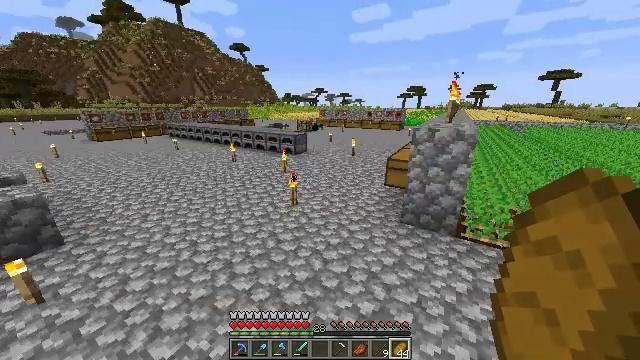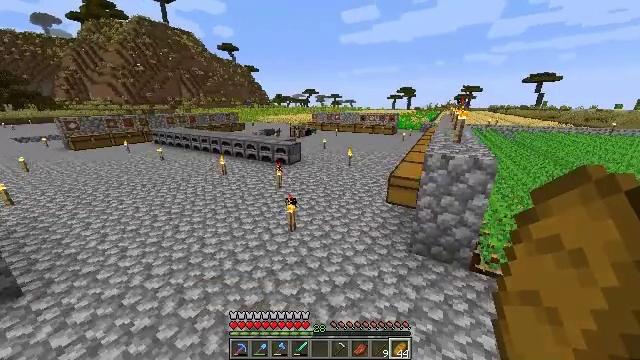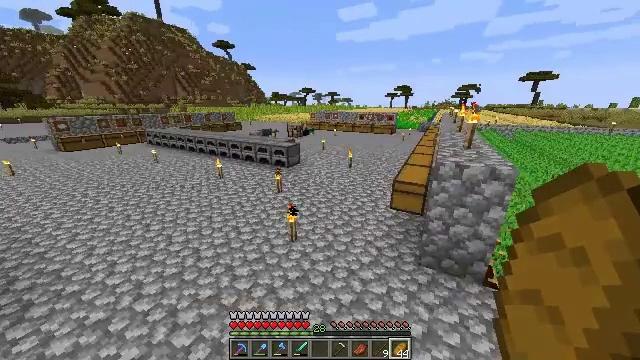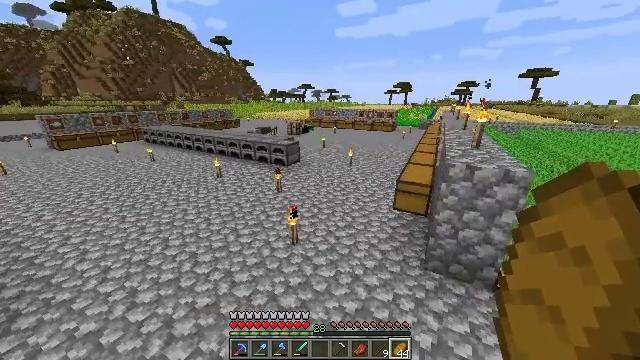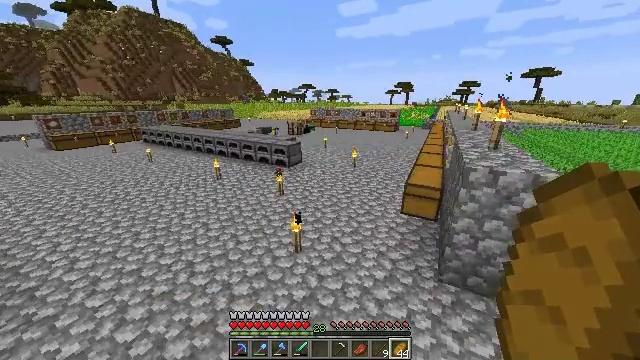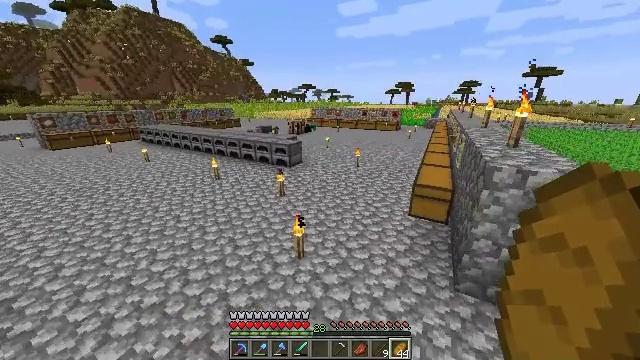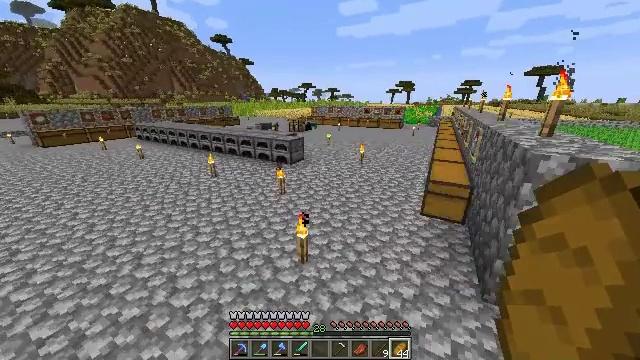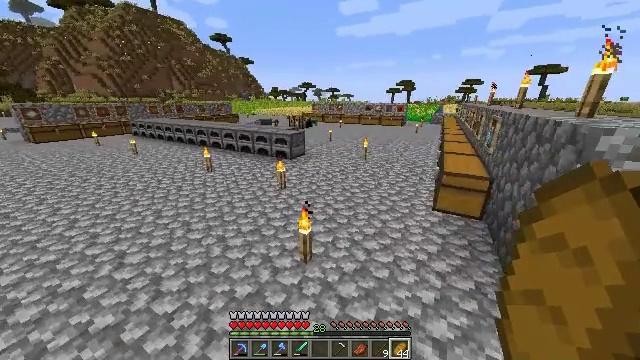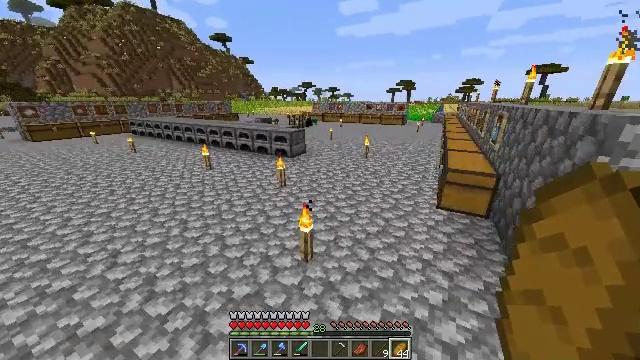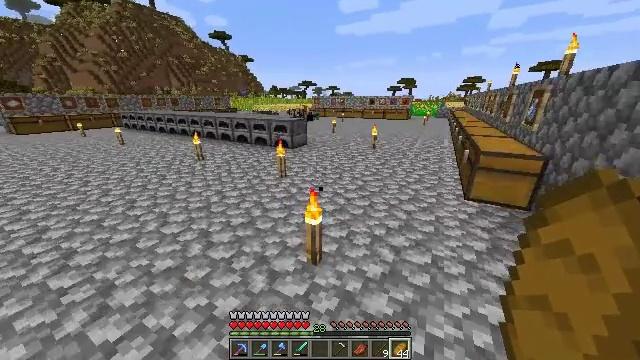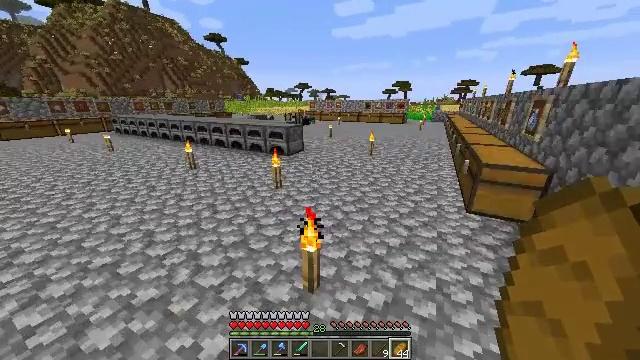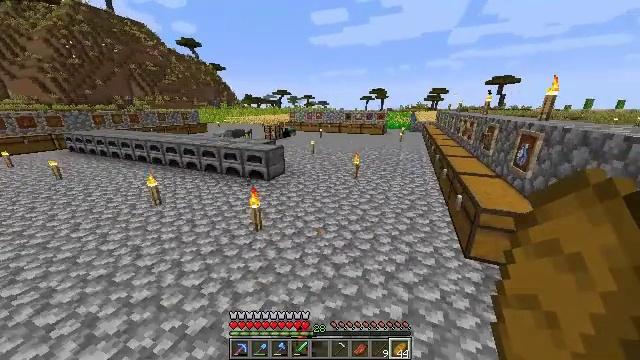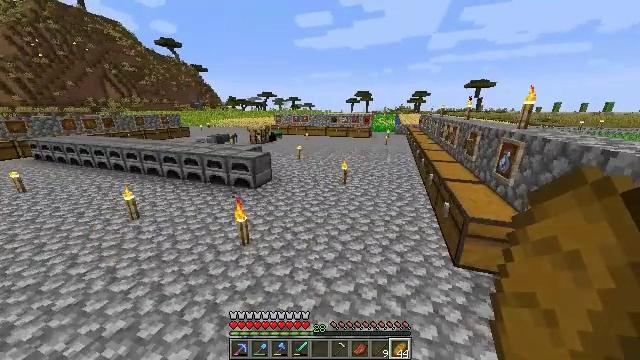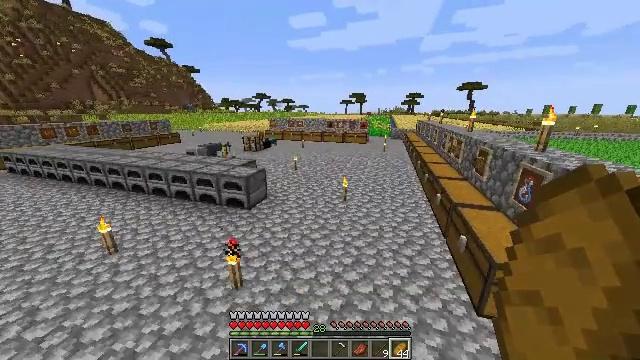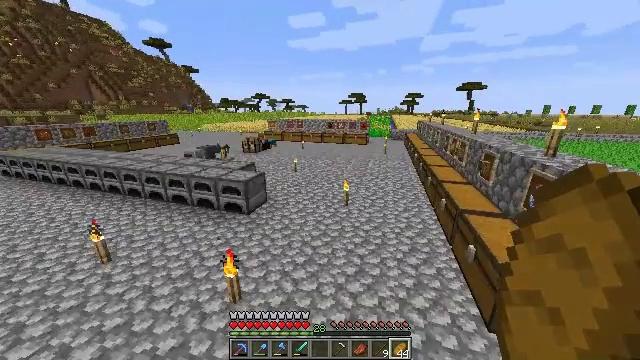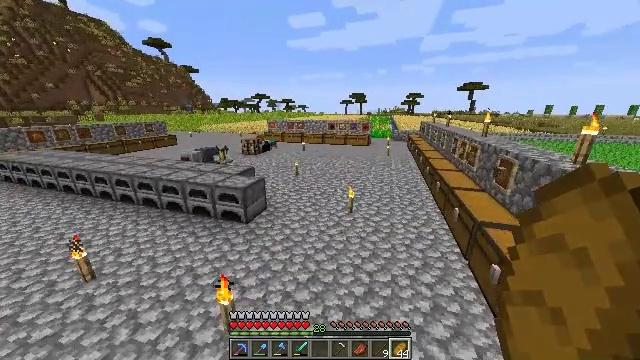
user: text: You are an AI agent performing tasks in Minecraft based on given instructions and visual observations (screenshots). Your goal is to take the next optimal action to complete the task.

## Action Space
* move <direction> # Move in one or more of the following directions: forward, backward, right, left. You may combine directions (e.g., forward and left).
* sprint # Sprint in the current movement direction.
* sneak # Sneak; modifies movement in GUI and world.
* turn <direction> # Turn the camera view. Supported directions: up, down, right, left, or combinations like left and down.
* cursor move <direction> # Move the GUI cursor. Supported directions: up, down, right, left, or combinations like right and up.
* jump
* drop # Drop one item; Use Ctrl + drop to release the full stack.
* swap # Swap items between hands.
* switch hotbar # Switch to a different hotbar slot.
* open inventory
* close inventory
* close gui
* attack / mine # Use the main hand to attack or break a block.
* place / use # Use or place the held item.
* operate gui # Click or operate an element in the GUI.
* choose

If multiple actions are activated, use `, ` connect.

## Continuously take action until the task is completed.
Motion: motion action
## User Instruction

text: Mine beetroots from the garden.
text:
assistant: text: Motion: move forward, sprint, turn right, jump
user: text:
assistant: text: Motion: move forward, sprint, jump
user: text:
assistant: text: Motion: move forward, sprint, jump
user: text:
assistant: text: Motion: move forward, sprint, jump
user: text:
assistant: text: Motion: move forward, sprint, jump
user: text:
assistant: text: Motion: move forward, sprint, jump
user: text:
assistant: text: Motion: move forward, sprint, jump
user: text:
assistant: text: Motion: move forward, sprint, jump
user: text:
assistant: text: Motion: move forward, sprint, jump
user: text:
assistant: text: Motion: move forward, sprint, turn right, jump
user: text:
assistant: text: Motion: move forward, sprint, turn right and up, jump
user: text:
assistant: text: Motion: move forward, sprint, turn right, jump
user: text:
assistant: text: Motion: move forward, sprint, turn right, jump
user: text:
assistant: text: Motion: move forward, sprint, jump
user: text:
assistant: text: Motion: move forward, sprint, jump
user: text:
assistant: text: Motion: move forward, sprint, jump
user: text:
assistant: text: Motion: move forward, sprint, jump
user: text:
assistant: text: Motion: move forward, sprint, jump
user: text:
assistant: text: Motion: move forward, sprint, jump
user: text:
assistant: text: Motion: move forward, sprint, jump
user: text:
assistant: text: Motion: move forward, sprint, jump
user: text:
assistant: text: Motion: move forward, sprint, jump
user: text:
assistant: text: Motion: move forward, sprint, turn right, jump
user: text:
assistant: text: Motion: move forward, sprint, jump
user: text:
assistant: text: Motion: move forward, sprint, jump
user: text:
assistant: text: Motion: move forward, sprint, jump
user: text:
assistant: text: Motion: move forward, sprint, jump
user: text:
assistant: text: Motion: move forward, sprint, jump
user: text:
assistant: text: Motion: move forward, sprint, turn right, jump
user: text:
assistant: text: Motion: move forward, sprint, turn right, jump